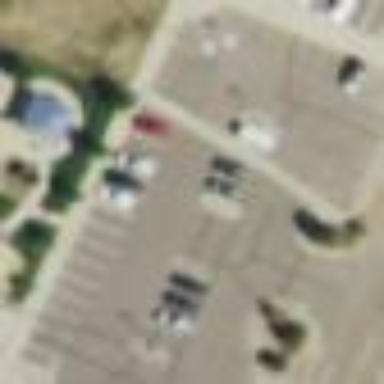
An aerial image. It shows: Parking area.